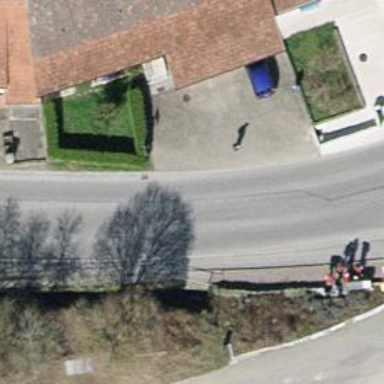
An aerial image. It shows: Bus stop with platform for public transport.